Question: Is there a way to cut-off using elements in my design or it is good enough? I use Boostrap CSS library.
1) CSS:
'''
body {
border: 3px solid black;
min-width: 1800px;
}
#search_box {
border: 3px solid red;
background-color: white;
color: black;
text-align: left;
margin-bottom: 15px;
width: 40%;
}
#search_filter_border {
border: 3px solid green;
/*border: 1px outset gray;*/
float: left;
padding: 10px;
}
#search_categories_filter {
border: 3px solid blue;
line-height: 20px;
height: 420px;
width: 250px;
float: left;
padding: 10px;
margin: 5px 5px 5px 5px;
}
#search_additional_filters {
border: 3px solid brown;
width: 700px;
float: left;
padding: 10px;
margin: 5px 5px 5px 5px;
}
#top20 {
border: 3px solid gray;
width: 650px;
padding: 5px;
margin: 5px 5px 5px 50px;
float: left;
}
'''
2) HTML:
'''
<div id="search_box">
<h2>Poisk meropriiatii:</h2>
<div id="searchKeyword" class="input-group">
<i class="glyphicon glyphicon-search input-group-addon"></i>
<input type="text" class="form-control" placeholder="Chast' nazvaniia meropriiatiia" ng-model="actionsQuery.searchText" on-enter="queryResult()">
<span class="input-group-btn">
<button class="btn btn-primary" type="button" ng-click="queryResult()">Naiti meropriiatiia</button>
</span>
</div>
</div>
<div id="search_filter_border">
<div id="search_categories_filter">
<label>Tipy meropriiatii:</label><br/>
<button class="btn btn-link btn-mini" ng-click="UpdateCheckBoxes()">
<span ng-show="checkBoxesState">Vybrat' vse</span>
<span ng-hide="checkBoxesState">Sniat' vydelenie</span>
</button>
<div class="row-fluid" ng-repeat="at in actionsQuery.actionTypes">
<div class="checkbox">
<label><input type="checkbox" ng-model="at.checked">{{at.Description}}</label>
</div>
</div>
</div>
<div id="search_additional_filters">
<label tooltip-popup-delay='400' tooltip-placement="right" tooltip="Minimal'naia data - tekushchaia, Maksimal'naia - tekushchaia pliu god">Data seansov:</label>
<div class="form-inline row" role="form">
<div class="col-sm-4">
<div class="input-group">
<label class="input-group-addon"> s</label>
<input datepicker-popup class="form-control col-md-4" type="text" ng-model="actionsQuery.fromDate" is-open="fromDateOpen"/>
<i class="glyphicon glyphicon-calendar input-group-addon" ng-click="toogleDatepicker($event, 'fromDateOpen')"></i>
</div>
</div>
<div class="col-sm-4">
<div class="input-group">
<label class="input-group-addon"> po </label>
<input datepicker-popup class="form-control col-md-4" type="text" ng-model="actionsQuery.toDate" is-open="toDateOpen"/>
<i class="glyphicon glyphicon-calendar input-group-addon" ng-click="toogleDatepicker($event, 'toDateOpen')"></i>
</div>
</div>
<div class="col-sm-4">
<div class="input-group">
<span class="input-group-addon"><input type="checkbox" ng-model="actionsQuery.isOpenDatesIncluded"></span>
<label class="form-control col-md-3">+ otkrytaia data</label>
</div>
</div>
</div>
<br/>
<!--goroda, ploshchadki-->
<div class="row">
<div class="form-group col-sm-8">
<label>Gorod:</label>
<div class="input-group">
<i class="glyphicon glyphicon-filter input-group-addon"></i>
<select class="form-control" ng-model="actionsQuery.city" ng-options="c as c.Name for c in cities"></select>
</div>
<br/>
<label>Ploshchadka meropriiatiia:</label>
<div class="input-group">
<i class="glyphicon glyphicon-filter input-group-addon"> </i>
<select class="form-control" ng-model="actionsQuery.actionPlace" ng-options="ap as ap.Name for ap in actionPlaces"></select>
</div>
</div>
</div>
</div>
<!--Stroka dannykh-->
<div class="row-fluid offset1">
<table class="table table-striped table-condensed table-hover" style="float: left"><!--float: left nuzhen dlia korrektnogo otobrazheniia v Mozilla -->
<tr ng-repeat="action in actionList">
<td><img ng-src="{{action.ActionLogoUrl?action.ActionLogoUrl:'/img/no_image.gif'}}" /></td>
<td>
<div>
<strong>{{action.Artist}}</strong>
<span class="pull-right"><a class="btn btn-link" ng-click="showSeances(action)" ng-hide="action.seances">Pokazat' seansy</a></span>
<span class="pull-right"><a class="btn btn-link" ng-click="hideSeances(action)" ng-show="action.seances">Skryt' seansy</a></span>
</div>
<div class="text-success">
{{action.ActionPlaceName}}
<span ng-show="action.ETicketEnabled>0" class="label label-success">ET</span>
</div>
<!--Tablitsa seansov-->
<table class="table table-striped" ng-show="action.seances" style="margin-bottom: 3px; margin-top: 10px;">
<tr ng-class="getSeanceClasses(seance)" ng-repeat="seance in action.seances">
<td>
<h5 class="checkbox">{{seance.title}}</h5>
</td>
<td>
<span ng-show="seance.IsClosed">zakryt</span>
<span class="text-warning" ng-show="seance.IsPaymentsReceived">oplachen</span>
</td>
<td>
{{seance.ActionInfo}}
</td>
<td>
<a class="btn btn-link" ng-href="/Order.aspx?ActionID={{action.Id}}&ActionDate={{seance.ActionDate}}" target="_blank">Zakazat'</a>
</td>
</tr>
</table>
<span><a class="btn btn-link" ng-show="action.seances.length>seancesLimit" ng-click="seancesLimit=seancesLimit+7">Pokazat' eshche...</a></span>
</td>
<td>{{action.BeginActionDate | date:'dd.MM.yyyy HH:mm'}}</td>
</tr>
</table>
<input type="button" class="btn" value="Eshche" ng-click="queryNext()" ng-hide="isLastPage" style="float: left"/><!--float: left nuzhen dlia korrektnogo otobrazheniia v Mozilla -->
</div>
</div>
<div id="top20" class="col-md-4 row-fluid" ng-if="top20 && top20.length!=0">
<label style="text-decoration: underline;">Top 20:</label>
<p ng-repeat="t in top20">
<a class="btn-link" ng-href="/Order.aspx?ActionID={{t.ActionID}}" target="_blank">{{t.Artist}}</a>
</p>
</div>
'''
This is how it looks like:

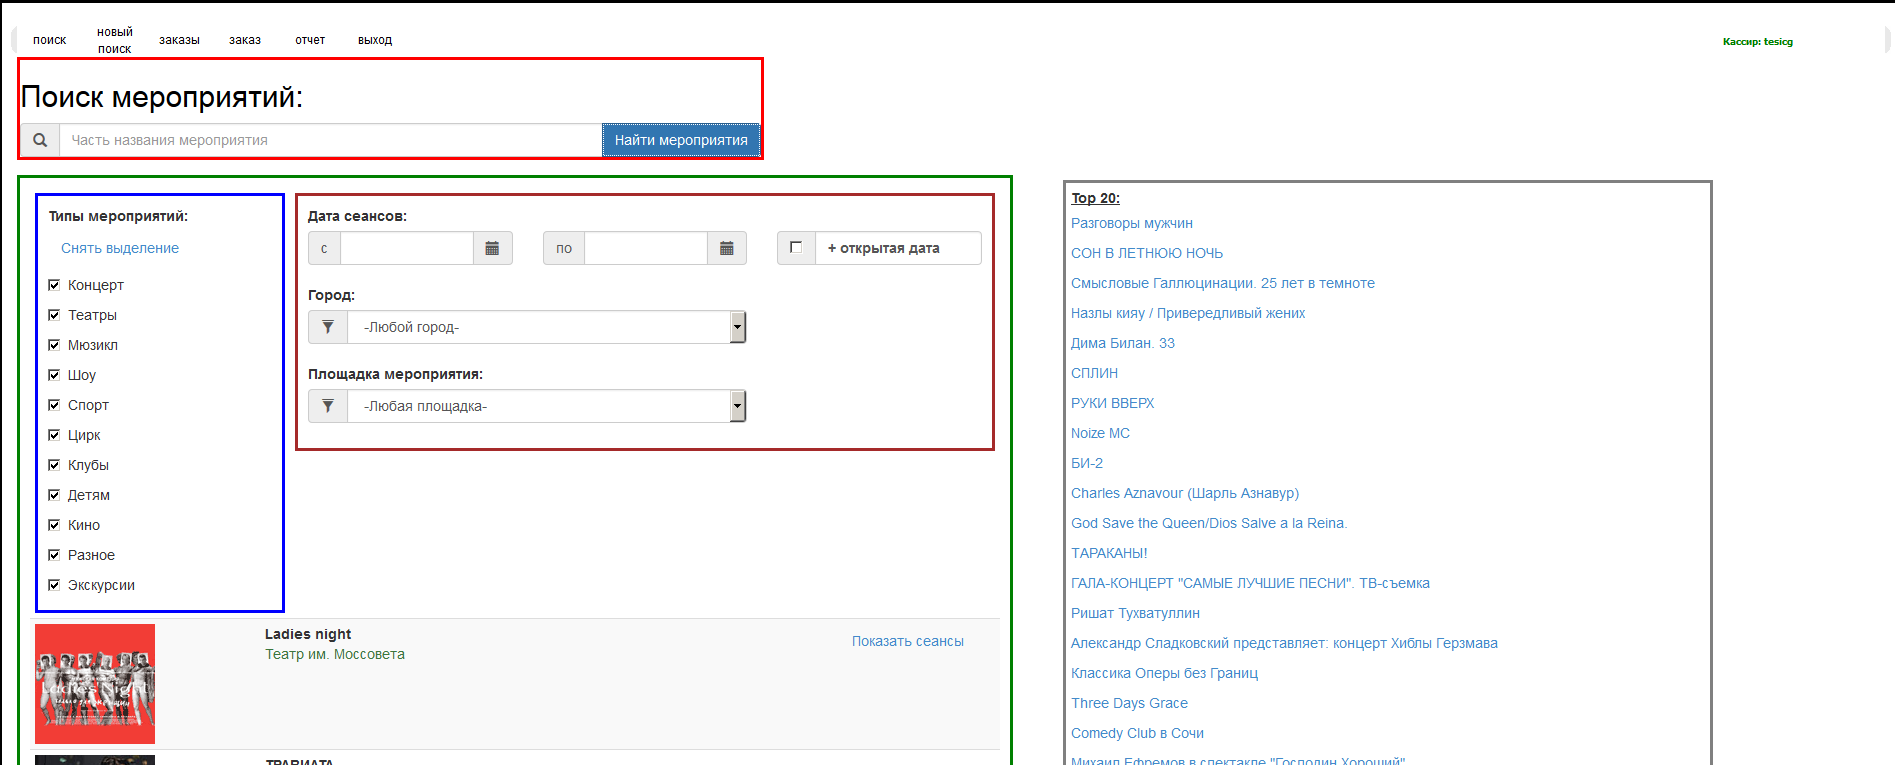
Answer: You might wish to use <URL> for some code reuse.
You don't need to place small templates in separate files. Just include them in main html using 'script' tag with 'type="text/ng-template"':
'''
<script type="text/ng-template" id="foo.html">
<!-- few divs here -->
</script>
'''
UPDATE:
You can package the templates in a separate library.
See <URL>